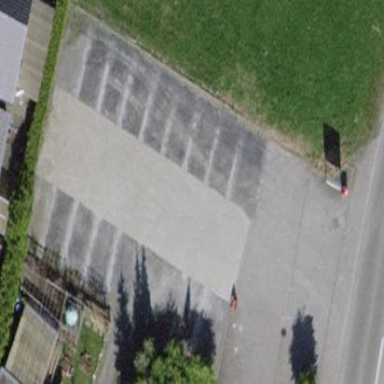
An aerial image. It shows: Parking area with asphalt surface.